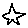
Label: star